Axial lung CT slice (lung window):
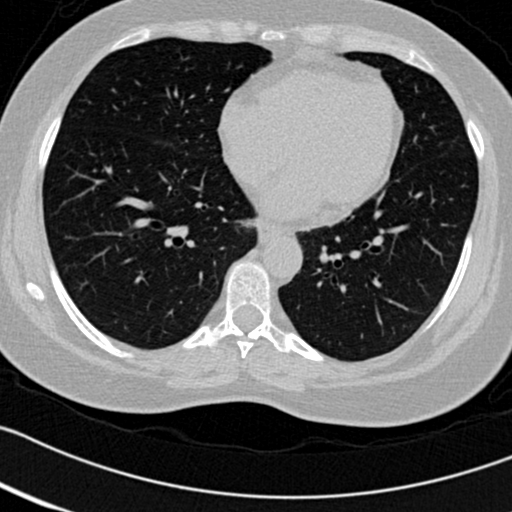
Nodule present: no